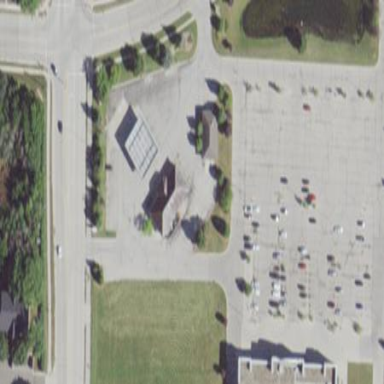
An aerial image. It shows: Parking area with asphalt surface.